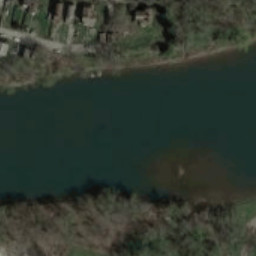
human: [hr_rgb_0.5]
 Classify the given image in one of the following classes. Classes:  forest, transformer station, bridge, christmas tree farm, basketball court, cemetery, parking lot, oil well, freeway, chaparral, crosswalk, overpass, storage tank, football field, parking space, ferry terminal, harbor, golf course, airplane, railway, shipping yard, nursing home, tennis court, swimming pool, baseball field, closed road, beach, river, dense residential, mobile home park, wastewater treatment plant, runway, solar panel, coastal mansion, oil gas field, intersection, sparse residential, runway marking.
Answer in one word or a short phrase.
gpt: river